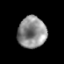
Tissue: prostate
Cell type: T cells
Senescence score: 0.3403
Nuclear area (px): 877
Mean DAPI intensity: 141.75